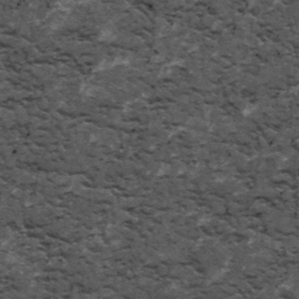
Label: frost